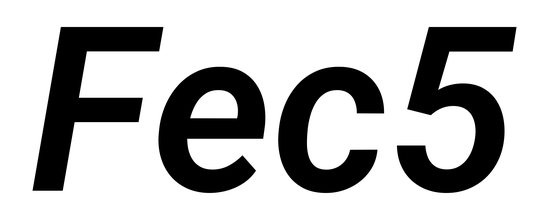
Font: Roboto-Italic_SemiBold_Italic